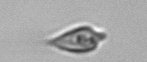
Label: Oxytoxum